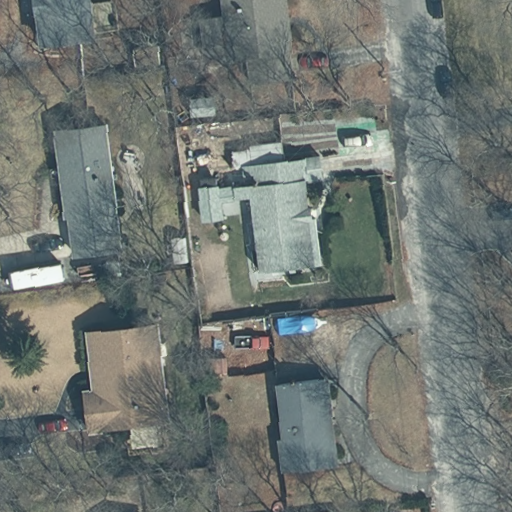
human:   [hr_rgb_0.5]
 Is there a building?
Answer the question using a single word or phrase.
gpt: yes

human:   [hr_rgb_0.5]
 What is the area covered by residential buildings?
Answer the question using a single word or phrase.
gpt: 1279m2

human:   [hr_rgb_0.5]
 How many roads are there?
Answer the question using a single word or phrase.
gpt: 1

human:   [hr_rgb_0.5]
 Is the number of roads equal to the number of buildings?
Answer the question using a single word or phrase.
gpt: no

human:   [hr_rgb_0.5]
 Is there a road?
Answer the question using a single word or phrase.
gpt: yes

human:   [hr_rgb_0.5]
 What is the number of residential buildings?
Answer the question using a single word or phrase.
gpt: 6

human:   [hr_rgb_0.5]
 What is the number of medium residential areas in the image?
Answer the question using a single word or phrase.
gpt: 0

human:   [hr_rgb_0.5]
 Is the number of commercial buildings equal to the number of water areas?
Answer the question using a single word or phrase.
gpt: yes

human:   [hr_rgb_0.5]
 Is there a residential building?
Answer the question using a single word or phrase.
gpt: yes

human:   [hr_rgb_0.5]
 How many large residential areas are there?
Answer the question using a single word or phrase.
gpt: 1

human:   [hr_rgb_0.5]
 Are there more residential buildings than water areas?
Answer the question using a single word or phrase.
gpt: yes

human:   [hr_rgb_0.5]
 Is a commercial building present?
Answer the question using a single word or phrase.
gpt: no

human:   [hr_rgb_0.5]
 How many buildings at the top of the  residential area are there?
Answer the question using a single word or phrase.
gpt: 0

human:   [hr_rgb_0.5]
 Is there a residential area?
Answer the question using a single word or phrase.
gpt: yes

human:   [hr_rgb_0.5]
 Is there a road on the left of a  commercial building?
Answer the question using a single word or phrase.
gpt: no

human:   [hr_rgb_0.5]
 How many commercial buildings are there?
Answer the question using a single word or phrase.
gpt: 0

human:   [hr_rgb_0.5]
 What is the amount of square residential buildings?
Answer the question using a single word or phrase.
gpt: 0

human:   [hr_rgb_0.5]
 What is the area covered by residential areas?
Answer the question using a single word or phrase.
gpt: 10656m2

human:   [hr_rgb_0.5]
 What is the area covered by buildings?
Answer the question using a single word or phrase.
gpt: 1279m2

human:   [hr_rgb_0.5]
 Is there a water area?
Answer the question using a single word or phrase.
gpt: no

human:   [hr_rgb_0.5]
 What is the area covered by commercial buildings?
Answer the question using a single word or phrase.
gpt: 0m2

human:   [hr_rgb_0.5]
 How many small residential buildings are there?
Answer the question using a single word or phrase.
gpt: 1

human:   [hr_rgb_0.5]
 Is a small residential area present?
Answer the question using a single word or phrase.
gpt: no

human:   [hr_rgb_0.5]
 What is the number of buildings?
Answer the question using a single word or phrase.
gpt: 6

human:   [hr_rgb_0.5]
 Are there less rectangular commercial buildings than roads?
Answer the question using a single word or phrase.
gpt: yes

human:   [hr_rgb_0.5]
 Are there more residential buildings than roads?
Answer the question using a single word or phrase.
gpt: yes

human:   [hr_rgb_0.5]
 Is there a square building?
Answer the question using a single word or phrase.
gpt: no

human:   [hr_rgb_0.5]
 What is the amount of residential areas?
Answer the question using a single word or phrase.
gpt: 1

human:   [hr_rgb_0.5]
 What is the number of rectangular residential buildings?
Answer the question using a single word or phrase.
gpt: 4

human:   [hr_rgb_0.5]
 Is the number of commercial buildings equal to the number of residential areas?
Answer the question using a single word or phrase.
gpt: no

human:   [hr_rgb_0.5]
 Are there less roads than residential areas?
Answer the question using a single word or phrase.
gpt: no

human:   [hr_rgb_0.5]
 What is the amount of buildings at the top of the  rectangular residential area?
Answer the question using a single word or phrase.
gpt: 0

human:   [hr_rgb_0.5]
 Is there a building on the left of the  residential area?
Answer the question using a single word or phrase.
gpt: yes

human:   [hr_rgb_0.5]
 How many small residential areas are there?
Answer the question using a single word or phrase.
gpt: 0

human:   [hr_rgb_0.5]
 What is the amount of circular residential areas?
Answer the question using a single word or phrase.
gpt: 0

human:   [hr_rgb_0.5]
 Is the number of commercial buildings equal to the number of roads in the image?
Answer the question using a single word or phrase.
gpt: no

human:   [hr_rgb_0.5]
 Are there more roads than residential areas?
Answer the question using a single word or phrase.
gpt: no

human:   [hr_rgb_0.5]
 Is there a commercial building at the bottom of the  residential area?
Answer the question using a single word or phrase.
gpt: no

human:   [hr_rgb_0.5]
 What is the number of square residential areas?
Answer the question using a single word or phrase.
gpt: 0

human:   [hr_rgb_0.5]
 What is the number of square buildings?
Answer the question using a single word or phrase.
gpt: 0

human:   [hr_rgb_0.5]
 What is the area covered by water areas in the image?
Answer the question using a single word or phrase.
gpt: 0m2

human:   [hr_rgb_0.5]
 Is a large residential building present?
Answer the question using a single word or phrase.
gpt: no

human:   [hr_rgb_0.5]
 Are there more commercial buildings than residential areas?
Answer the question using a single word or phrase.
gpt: no

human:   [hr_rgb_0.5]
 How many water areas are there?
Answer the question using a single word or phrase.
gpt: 0

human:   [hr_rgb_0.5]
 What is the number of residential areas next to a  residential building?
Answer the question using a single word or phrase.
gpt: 1

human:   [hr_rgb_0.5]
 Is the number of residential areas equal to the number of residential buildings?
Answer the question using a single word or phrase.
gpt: no

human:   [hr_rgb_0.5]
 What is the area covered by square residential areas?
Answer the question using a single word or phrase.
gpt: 0m2

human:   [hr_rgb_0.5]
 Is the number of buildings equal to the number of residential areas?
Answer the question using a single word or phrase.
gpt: no

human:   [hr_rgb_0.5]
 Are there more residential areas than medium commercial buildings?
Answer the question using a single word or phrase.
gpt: yes

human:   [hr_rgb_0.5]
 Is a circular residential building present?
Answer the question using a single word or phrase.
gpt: no

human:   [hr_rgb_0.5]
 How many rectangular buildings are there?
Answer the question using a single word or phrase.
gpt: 4

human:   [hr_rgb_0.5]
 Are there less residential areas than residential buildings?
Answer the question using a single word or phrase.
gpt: yes

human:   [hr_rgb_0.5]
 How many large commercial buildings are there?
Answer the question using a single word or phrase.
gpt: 0

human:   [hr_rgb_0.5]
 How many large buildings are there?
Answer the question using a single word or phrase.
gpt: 0

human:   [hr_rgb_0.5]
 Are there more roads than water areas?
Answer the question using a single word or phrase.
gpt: yes

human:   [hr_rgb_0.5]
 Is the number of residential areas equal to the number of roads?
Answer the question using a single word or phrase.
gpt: yes

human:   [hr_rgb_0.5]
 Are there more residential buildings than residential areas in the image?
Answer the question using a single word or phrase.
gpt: yes

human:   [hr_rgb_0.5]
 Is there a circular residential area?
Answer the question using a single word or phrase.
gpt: no

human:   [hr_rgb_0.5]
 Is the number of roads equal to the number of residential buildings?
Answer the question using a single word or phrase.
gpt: no

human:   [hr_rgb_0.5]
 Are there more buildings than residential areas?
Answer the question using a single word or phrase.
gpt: yes

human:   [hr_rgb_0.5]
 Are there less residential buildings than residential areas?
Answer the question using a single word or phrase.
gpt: no

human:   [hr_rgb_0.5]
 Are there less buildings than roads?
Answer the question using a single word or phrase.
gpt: no

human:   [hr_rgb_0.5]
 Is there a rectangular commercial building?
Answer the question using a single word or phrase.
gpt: no

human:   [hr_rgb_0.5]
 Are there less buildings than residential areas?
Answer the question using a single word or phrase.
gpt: no